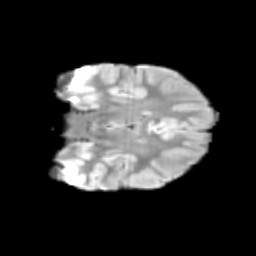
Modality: T2w
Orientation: coronal
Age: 9
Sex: male
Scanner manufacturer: siemens
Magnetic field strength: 3 T
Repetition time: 3.8 s
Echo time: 0.07 s